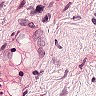
Metastatic tissue present: no